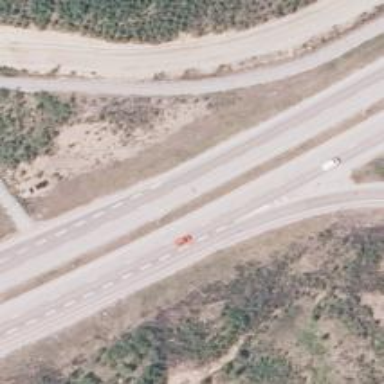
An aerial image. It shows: Motorway junction.